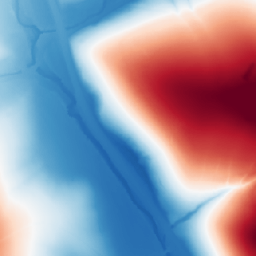
Category: trend_removal
Decomposition family: polynomial
Decomposition parameters: degree: 2
Upsampling method: area
Upsampling parameters: scale: 4
Upsampling scale: 4